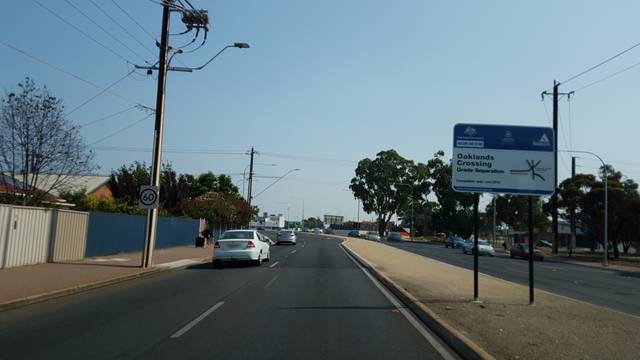
Region: Australia
Coordinates: -35.012, 138.54